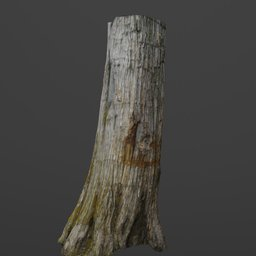
Label: nature